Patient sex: F
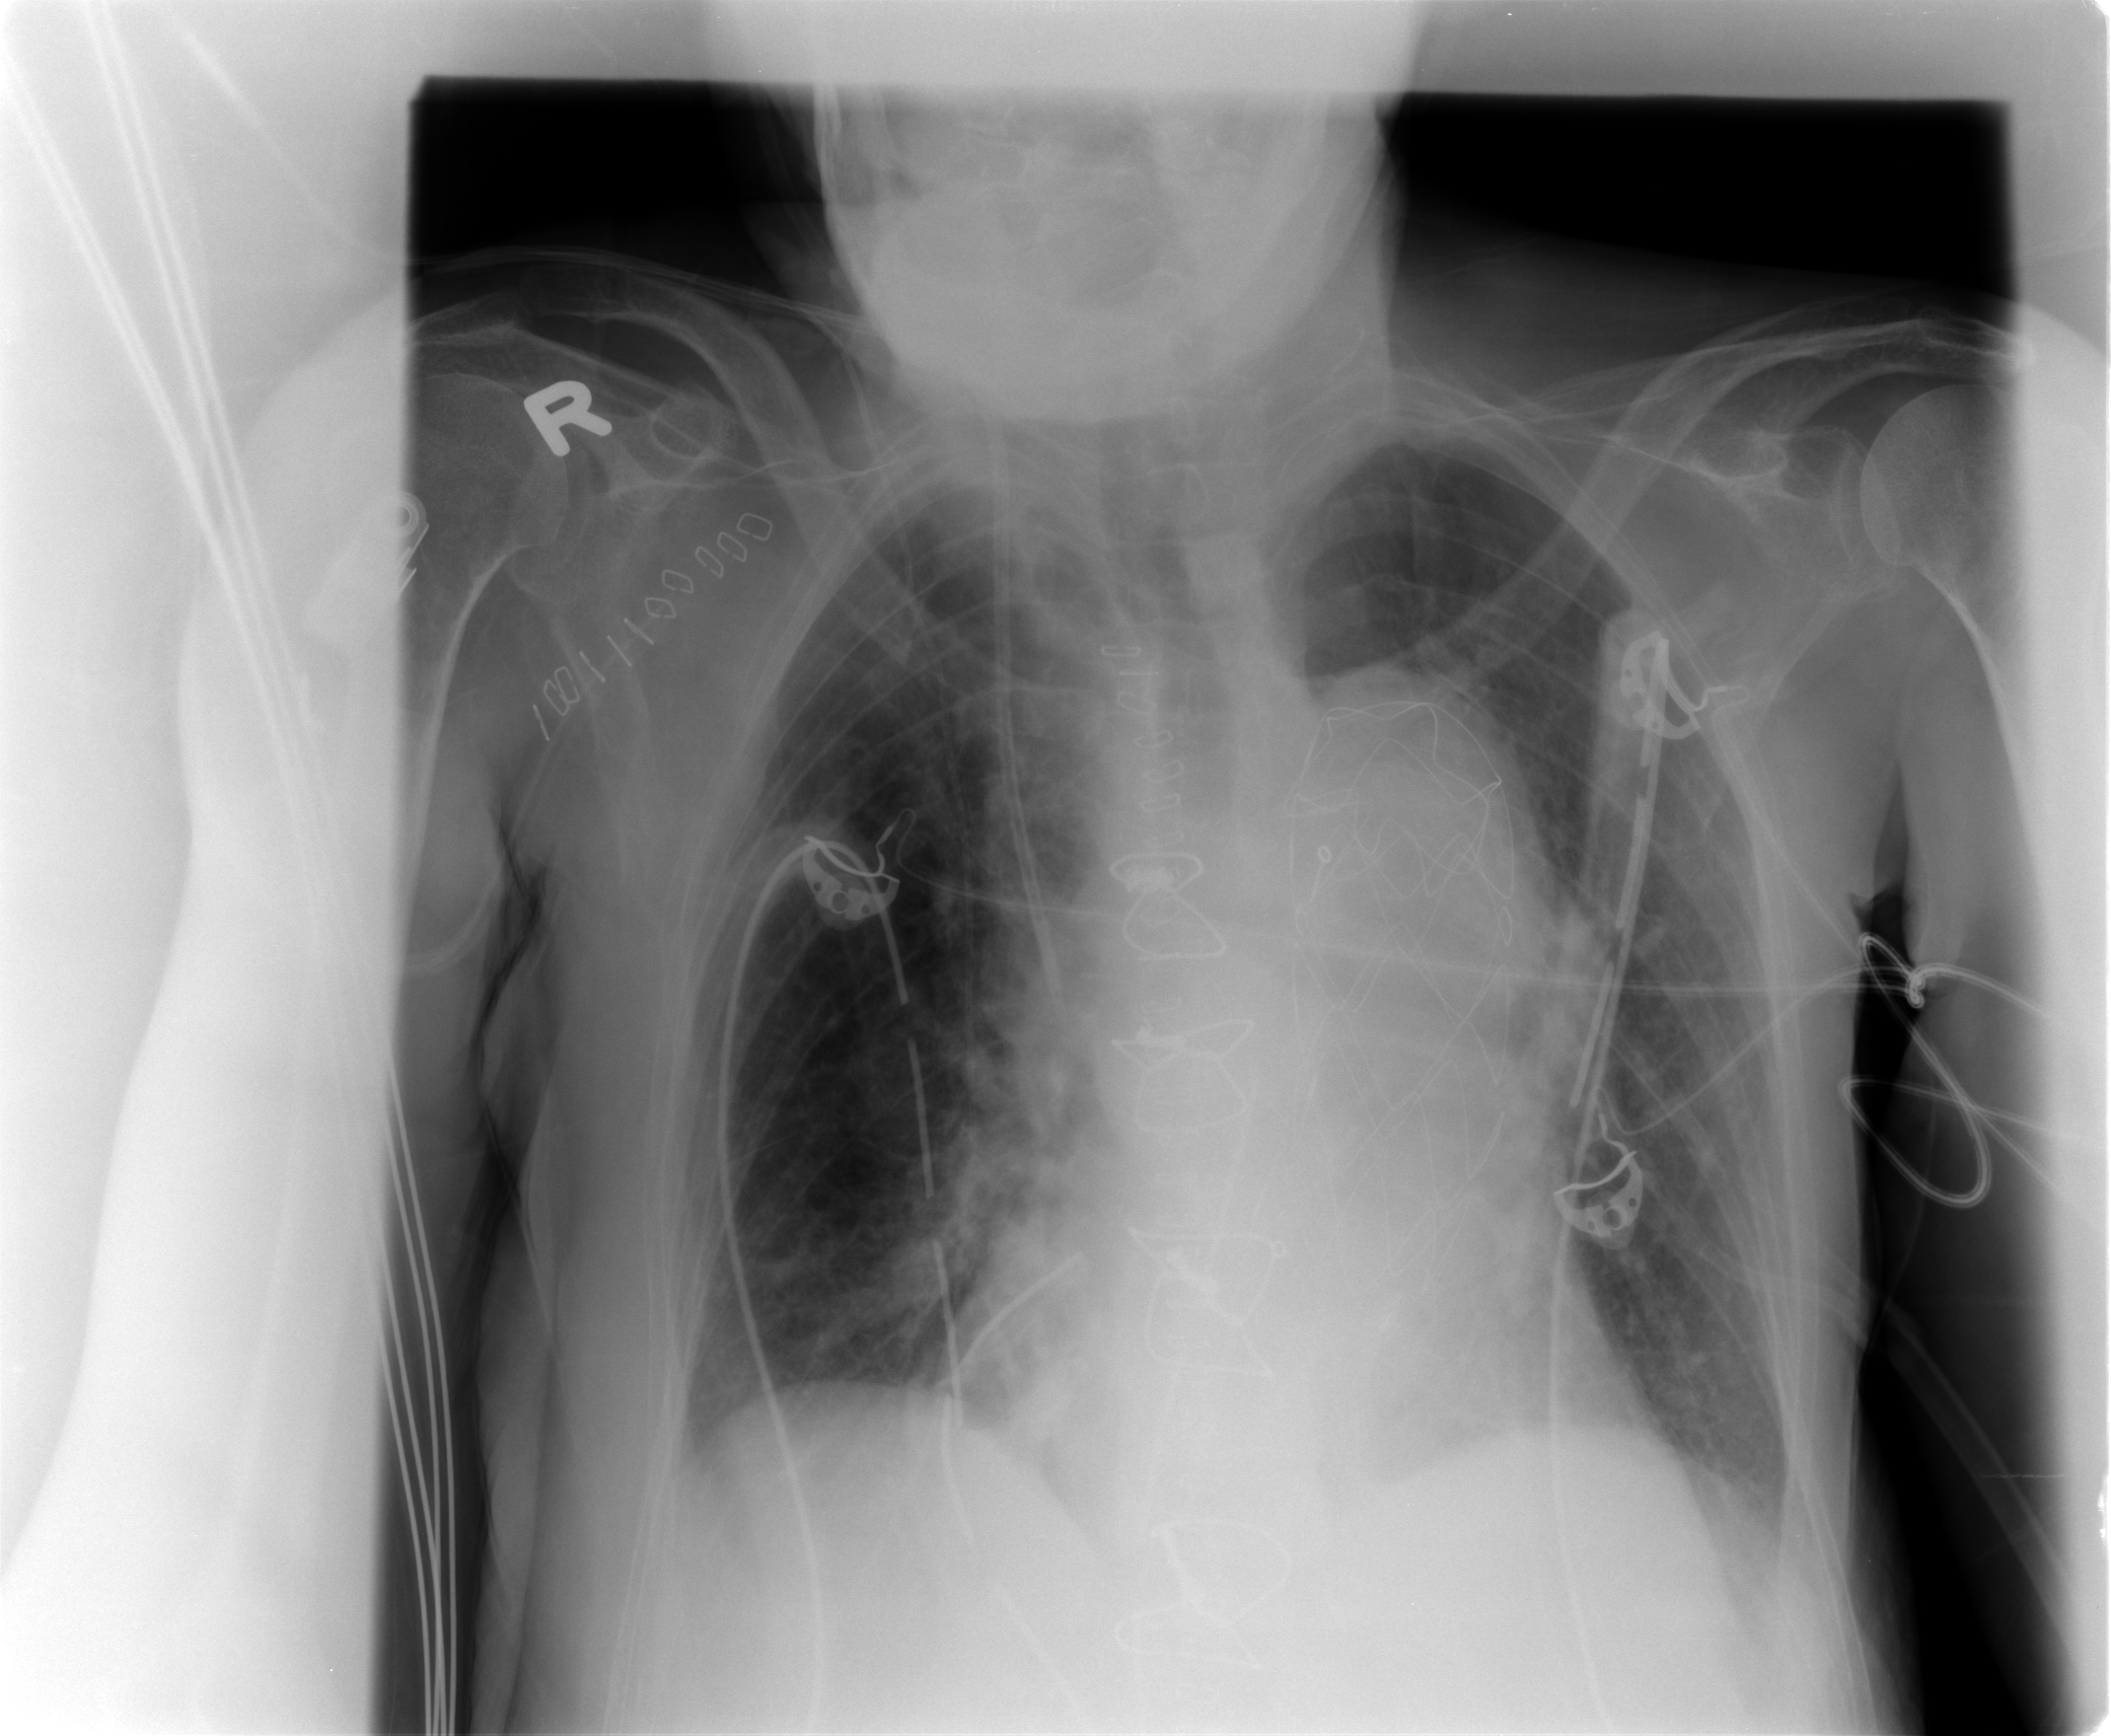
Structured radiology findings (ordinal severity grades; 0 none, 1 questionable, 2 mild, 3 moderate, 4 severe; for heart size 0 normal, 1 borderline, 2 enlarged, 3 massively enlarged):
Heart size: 0
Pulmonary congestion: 2
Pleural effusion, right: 0
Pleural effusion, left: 0
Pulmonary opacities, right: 2
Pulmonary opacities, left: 2
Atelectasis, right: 0
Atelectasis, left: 0